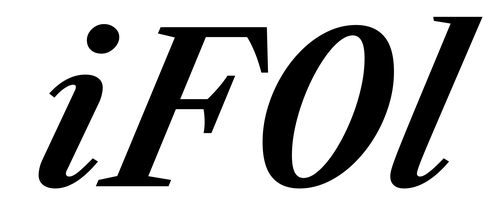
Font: LibreCaslonText-Italic_SemiBold_Italic